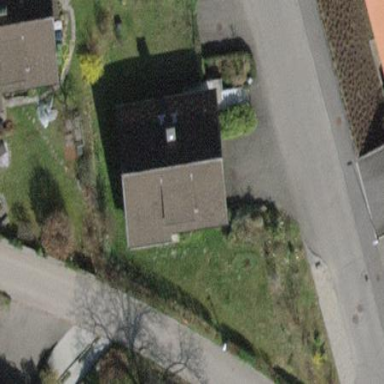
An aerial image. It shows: Detached building.